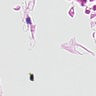
Metastatic tissue present: no